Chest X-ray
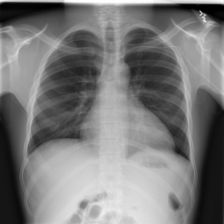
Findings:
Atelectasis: negative
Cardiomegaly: negative
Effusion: negative
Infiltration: negative
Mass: negative
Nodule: negative
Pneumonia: negative
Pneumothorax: negative
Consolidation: negative
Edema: negative
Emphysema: negative
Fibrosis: negative
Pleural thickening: negative
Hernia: negative